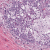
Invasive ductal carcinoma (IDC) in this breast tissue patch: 1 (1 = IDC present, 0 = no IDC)